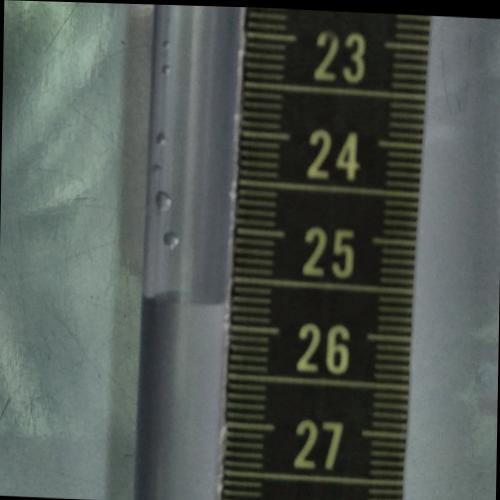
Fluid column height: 25.8 cm